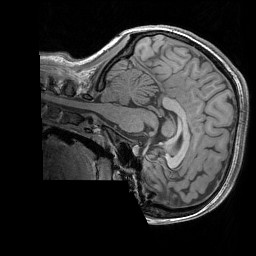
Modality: T1w
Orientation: sagittal
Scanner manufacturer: siemens
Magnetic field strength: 3 T
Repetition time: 1.83 s
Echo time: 0.00303 s